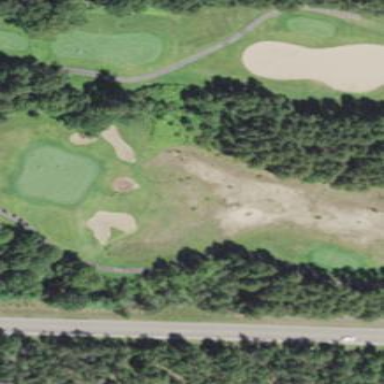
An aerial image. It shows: Sandy area is golf bunker.